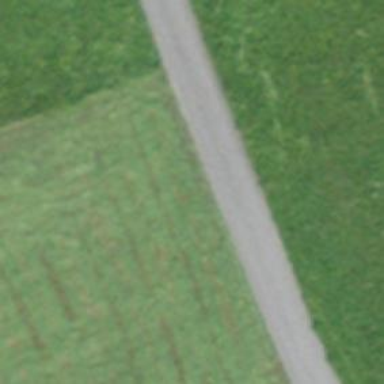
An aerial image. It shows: Unclassified road.